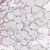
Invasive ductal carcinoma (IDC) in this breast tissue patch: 0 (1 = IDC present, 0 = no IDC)